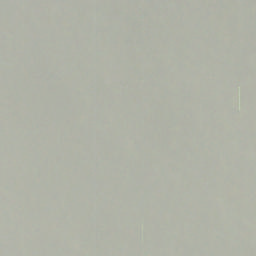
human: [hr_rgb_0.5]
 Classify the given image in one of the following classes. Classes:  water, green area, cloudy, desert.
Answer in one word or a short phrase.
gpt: cloudy